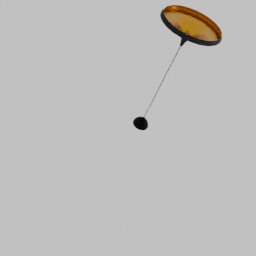
Label: lighting